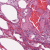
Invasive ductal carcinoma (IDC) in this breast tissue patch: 0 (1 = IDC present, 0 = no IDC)